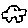
Label: car